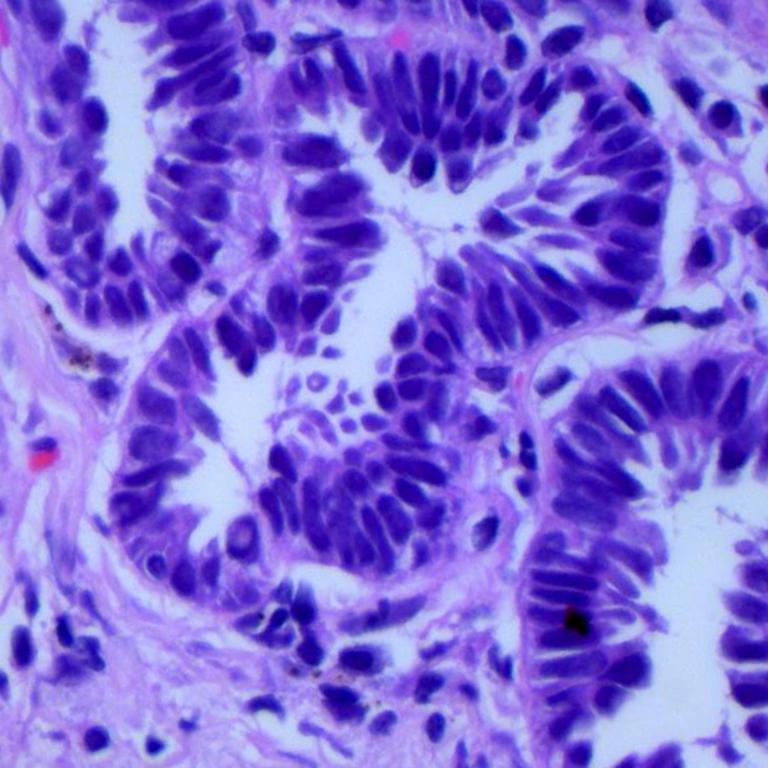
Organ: lung
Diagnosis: adenocarcinomas